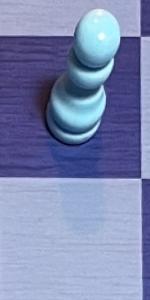
Label: Empty